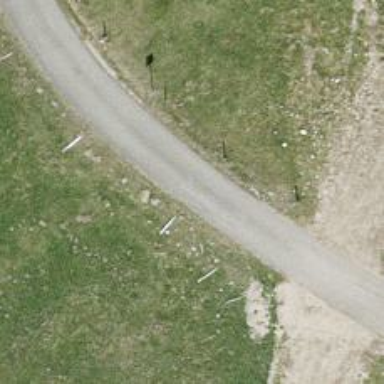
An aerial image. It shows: Unclassified road.